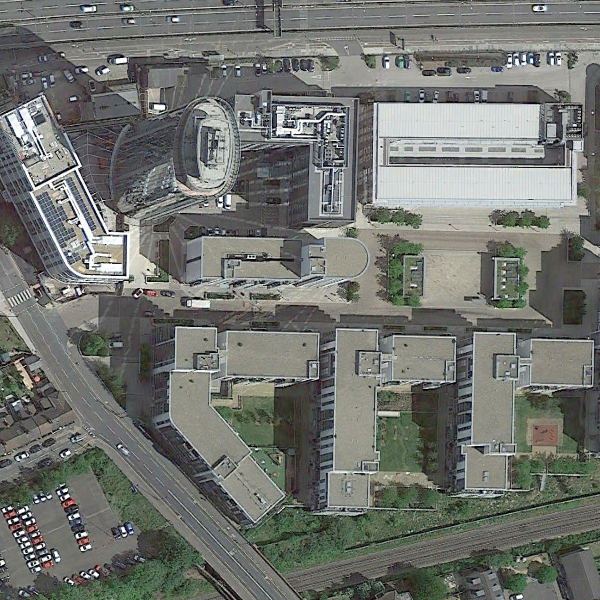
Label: Commercial